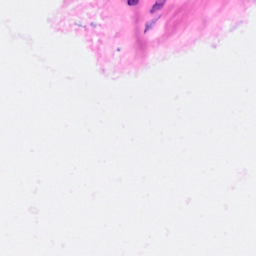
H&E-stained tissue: Breast